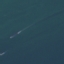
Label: SeaLake